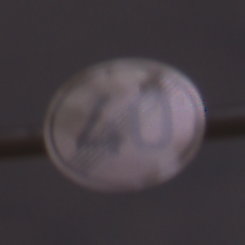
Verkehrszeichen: EndeGeschwindigkeit40
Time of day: Night
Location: Outdoor (Suburban)
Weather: PartlyCloudy
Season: NotSpecified
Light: Artificial